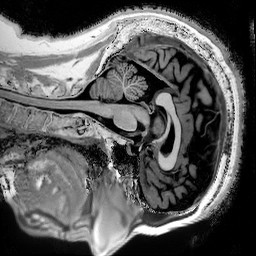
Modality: T1w
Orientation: sagittal
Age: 46
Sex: male
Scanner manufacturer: siemens
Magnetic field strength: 3 T
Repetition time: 5 s
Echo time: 0.00298 s